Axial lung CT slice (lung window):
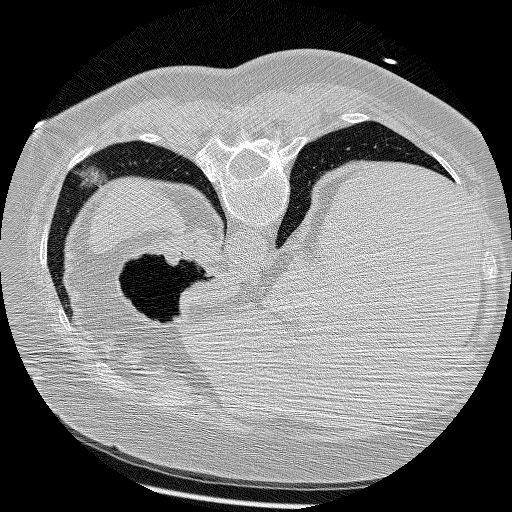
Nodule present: yes
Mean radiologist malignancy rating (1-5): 4.5